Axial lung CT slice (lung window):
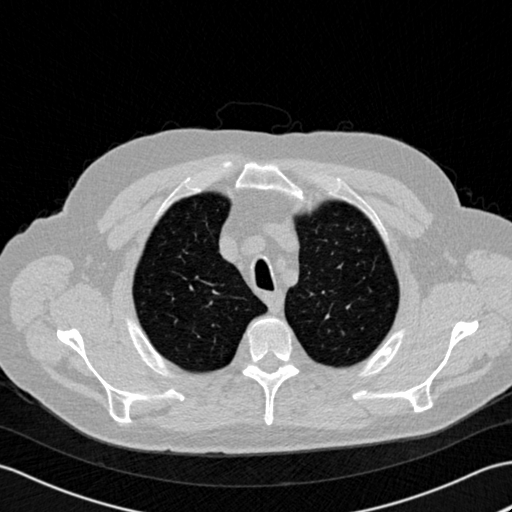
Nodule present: no